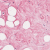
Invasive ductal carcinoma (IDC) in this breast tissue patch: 0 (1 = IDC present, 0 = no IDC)